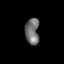
Tissue: lung
Cell type: Endothelial cells
Senescence score: 0.5963
Nuclear area (px): 358
Mean DAPI intensity: 113.609